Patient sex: M
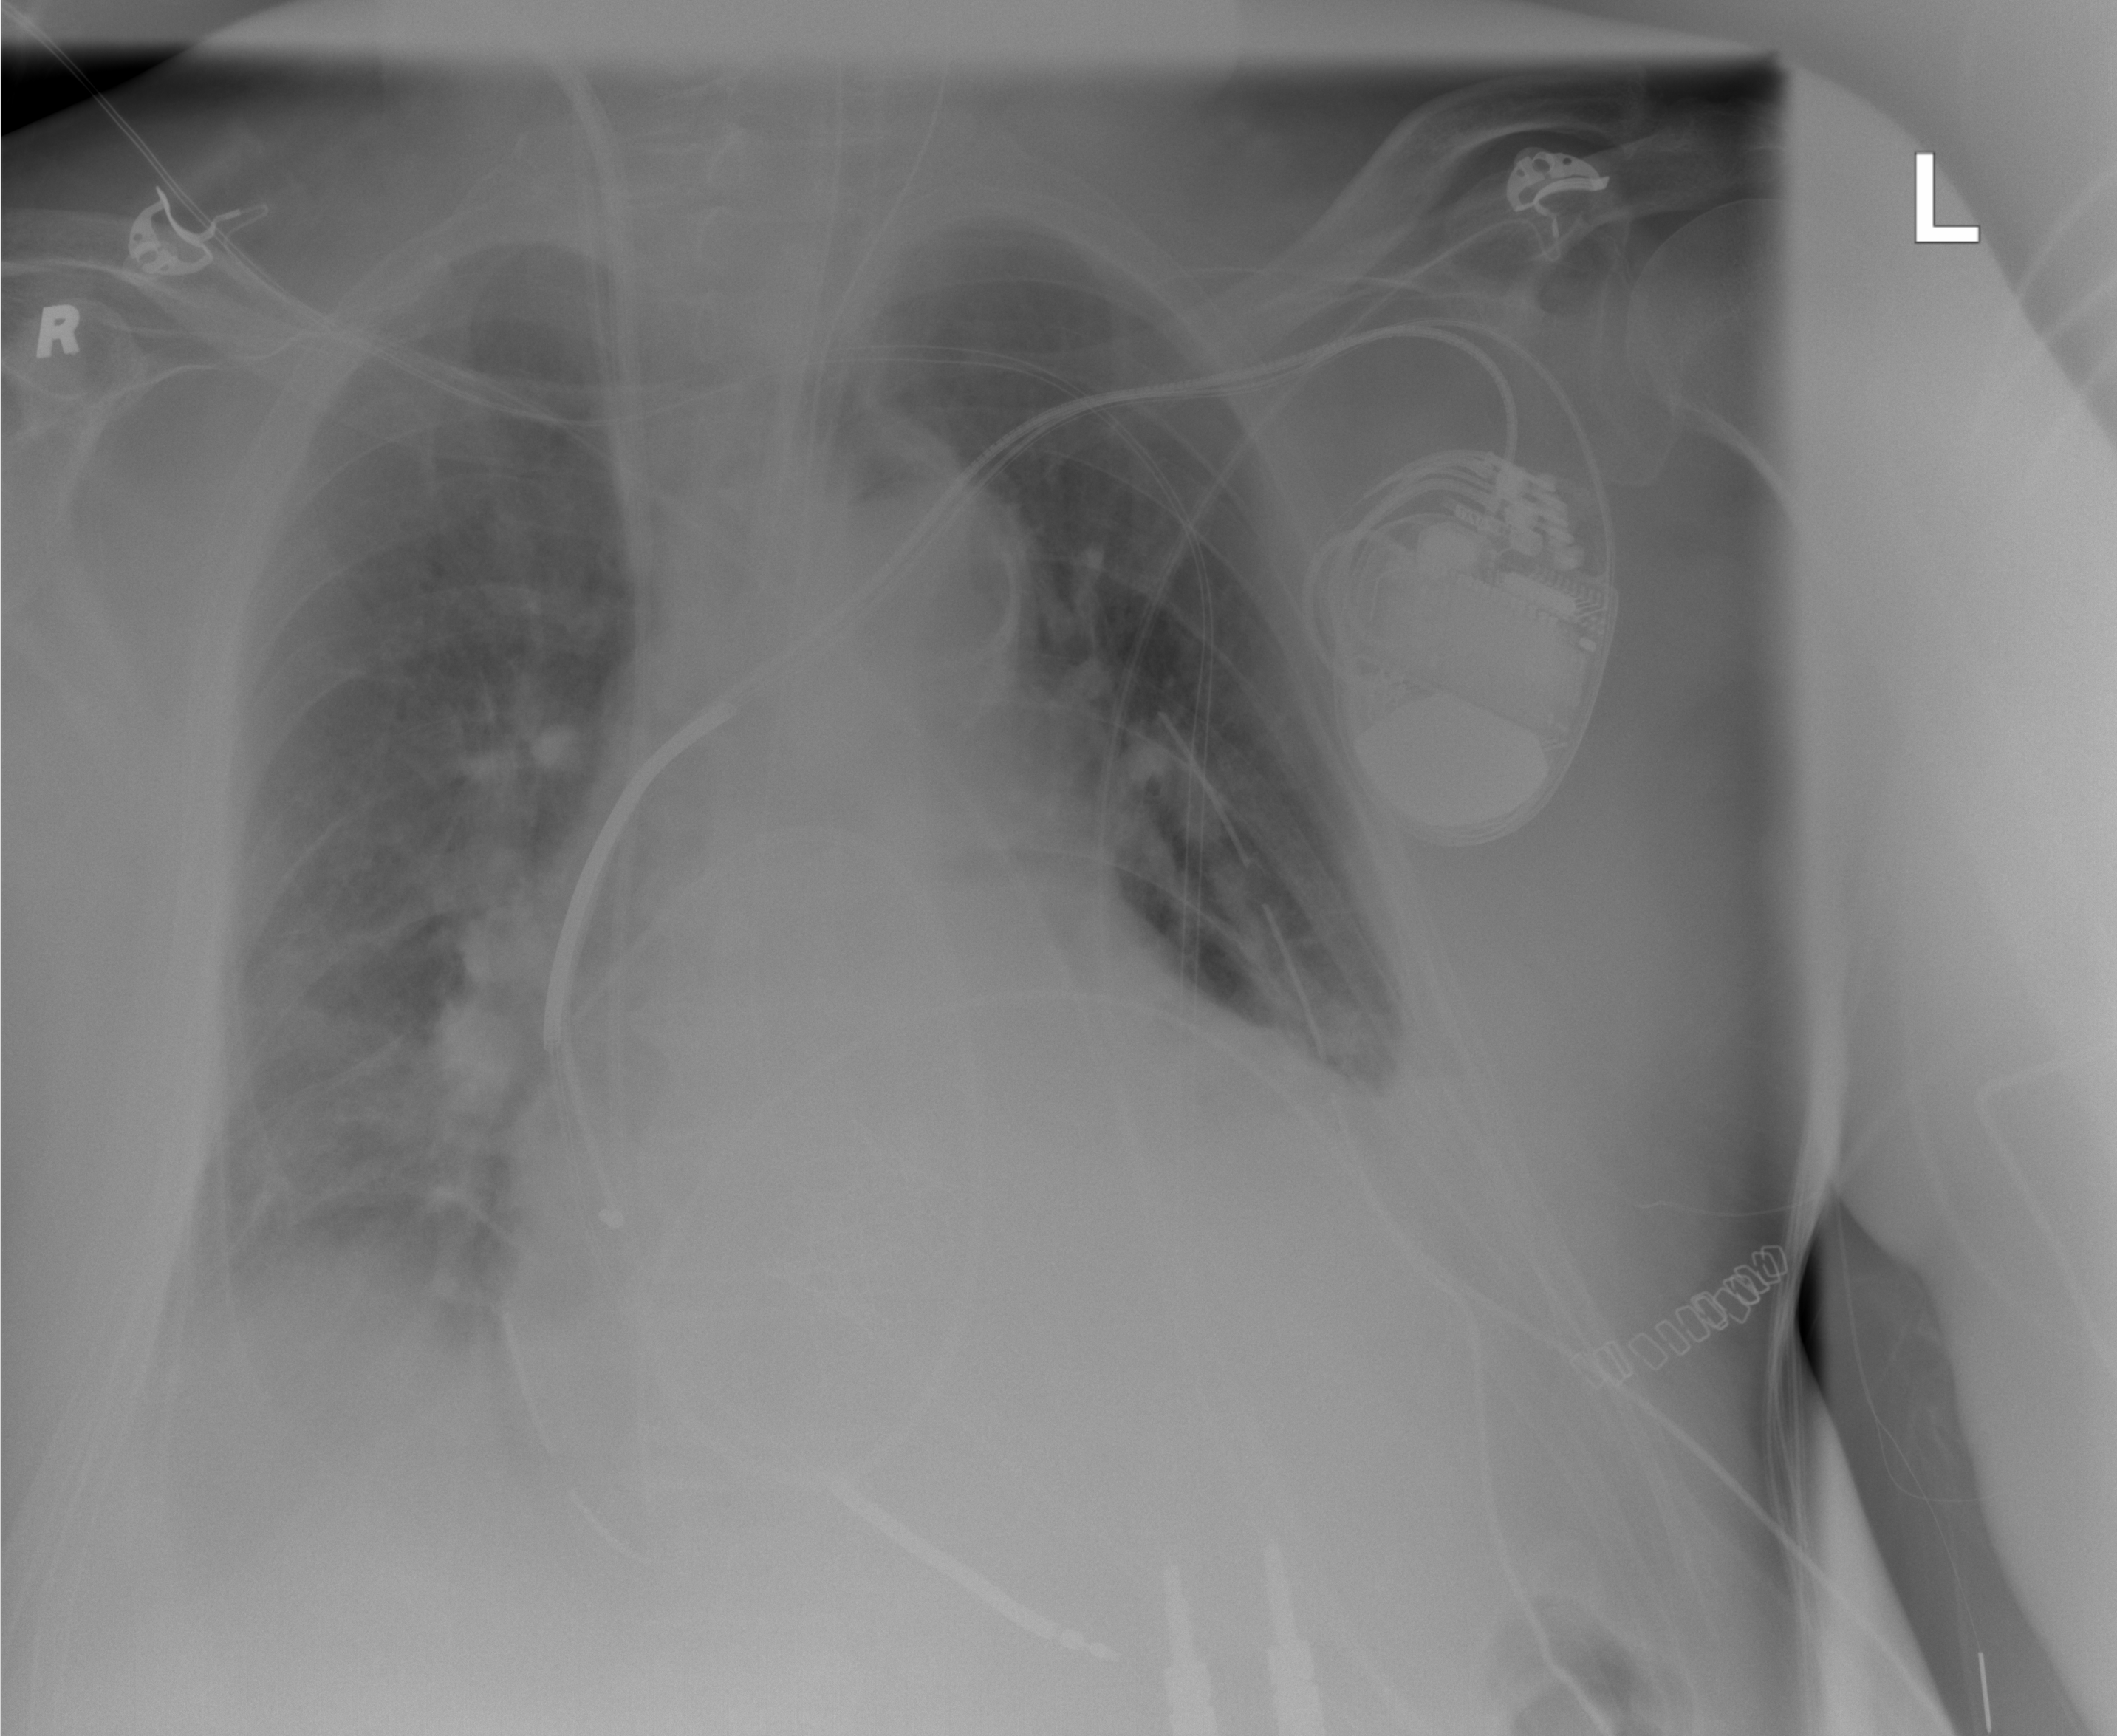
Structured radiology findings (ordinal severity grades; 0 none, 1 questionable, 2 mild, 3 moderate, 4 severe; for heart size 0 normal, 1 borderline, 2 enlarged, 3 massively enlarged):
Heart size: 3
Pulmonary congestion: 2
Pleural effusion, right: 2
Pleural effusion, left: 2
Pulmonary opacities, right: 0
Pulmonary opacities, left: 1
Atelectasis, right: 2
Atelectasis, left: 2